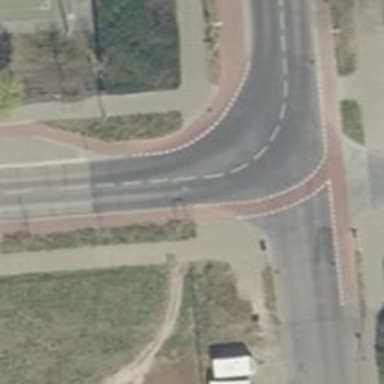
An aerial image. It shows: Unmarked crossing on the road.